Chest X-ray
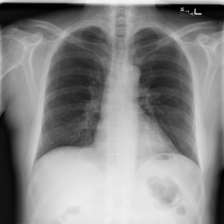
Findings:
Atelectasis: negative
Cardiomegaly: negative
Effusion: negative
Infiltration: negative
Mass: negative
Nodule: negative
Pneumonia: negative
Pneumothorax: negative
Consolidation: negative
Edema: negative
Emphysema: negative
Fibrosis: negative
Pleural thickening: negative
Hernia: negative